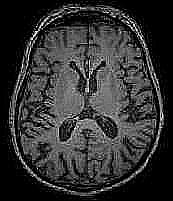
Label: notumor